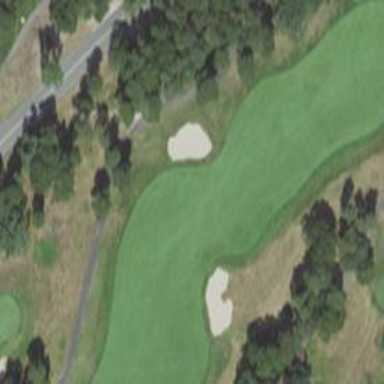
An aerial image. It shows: View of golf hole.